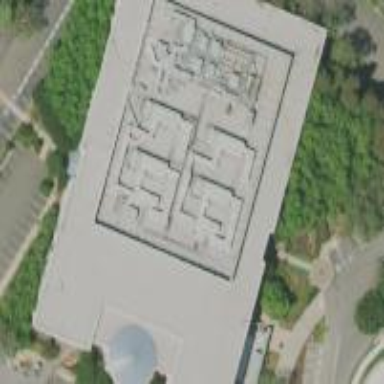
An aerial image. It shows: Office building.